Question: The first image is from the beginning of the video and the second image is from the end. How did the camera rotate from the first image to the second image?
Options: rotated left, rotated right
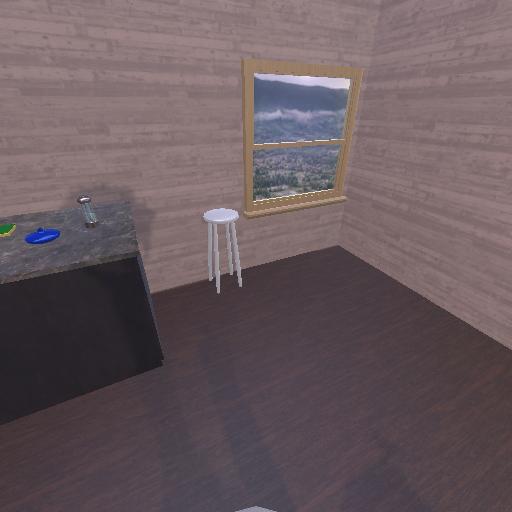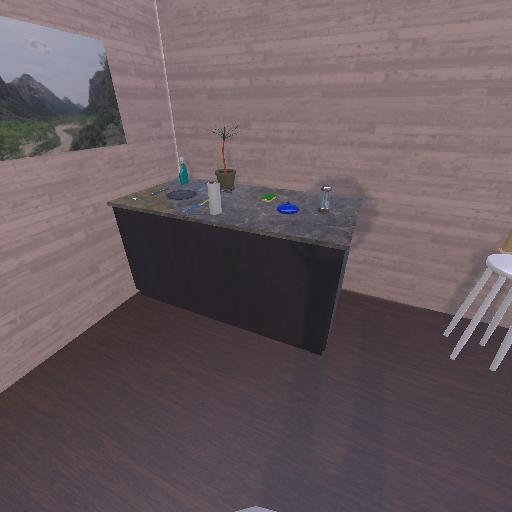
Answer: rotated left